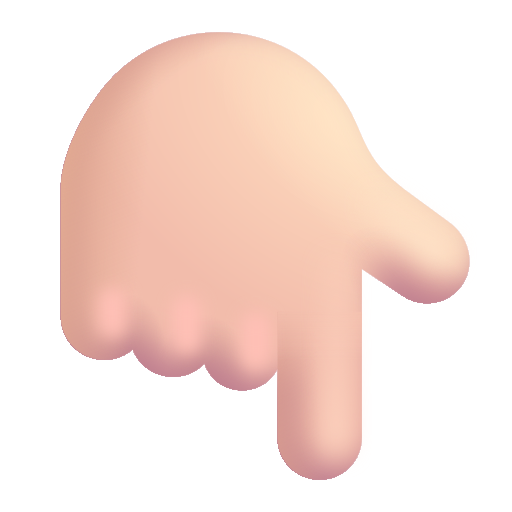
backhand index pointing down color light